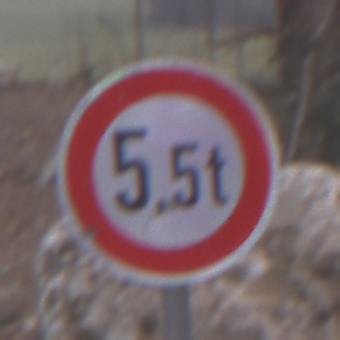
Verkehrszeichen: TatsaechlicheMasse
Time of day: Midday
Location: Outdoor (Nature)
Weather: Overcast
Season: Autumn
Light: Natural